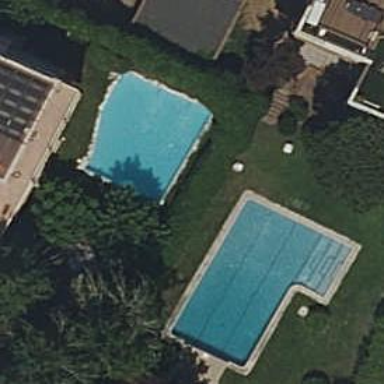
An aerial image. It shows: Swimming pool located in leisure land.